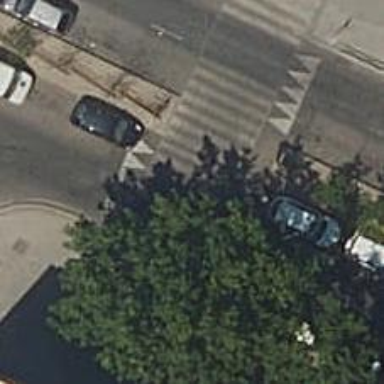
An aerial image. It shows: Uncontrolled crossing on the road with hump for traffic calming.